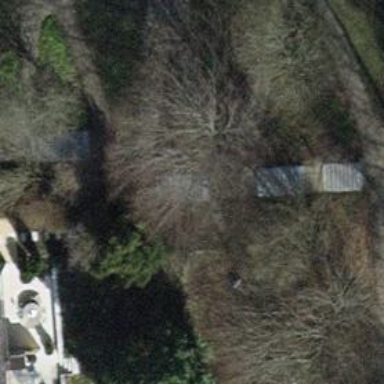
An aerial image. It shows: Road with steps.